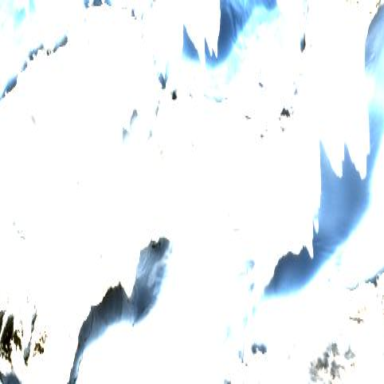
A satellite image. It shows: Stunning view of glacier.